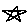
Label: star